Question: How do I do a custom dropdown/popup menu anchored to a button?
I need it to work like the popup menu (anchored to a view), and do something when I click an item from the menu.
How do I add items to the menu by code, keeping menu's height and make it scrollable if there are more than 5 items. I don't need to add any images, just text.

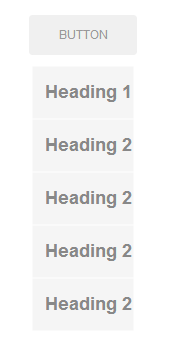
Answer: : To create a popup menu in android with Kotlin refer my answer <URL>.
To create a popup menu in android with Java:
Create a layout file 'activity_main.xml' under 'res/layout' directory which contains only one button.
Filename: 'activity_main.xml'
'''
<RelativeLayout xmlns:android="http://schemas.android.com/apk/res/android"
xmlns:tools="http://schemas.android.com/tools"
android:layout_width="match_parent"
android:layout_height="match_parent"
android:paddingBottom="@dimen/activity_vertical_margin"
android:paddingLeft="@dimen/activity_horizontal_margin"
android:paddingRight="@dimen/activity_horizontal_margin"
android:paddingTop="@dimen/activity_vertical_margin"
tools:context=".MainActivity" >
<Button
android:id="@+id/button1"
android:layout_width="wrap_content"
android:layout_height="wrap_content"
android:layout_alignParentLeft="true"
android:layout_alignParentTop="true"
android:layout_marginLeft="62dp"
android:layout_marginTop="50dp"
android:text="Show Popup" />
</RelativeLayout>
'''
Create a file 'popup_menu.xml' under 'res/menu' directory
It contains three items as shown below.
Filename: 'poupup_menu.xml'
'''
<menu xmlns:android="http://schemas.android.com/apk/res/android" >
<item
android:id="@+id/one"
android:title="One"/>
<item
android:id="@+id/two"
android:title="Two"/>
<item
android:id="@+id/three"
android:title="Three"/>
</menu>
'''
MainActivity class which displays the popup menu on button click.
Filename: 'MainActivity.java'
'''
public class MainActivity extends Activity {
private Button button1;
@Override
protected void onCreate(Bundle savedInstanceState) {
super.onCreate(savedInstanceState);
setContentView(R.layout.activity_main);
button1 = (Button) findViewById(R.id.button1);
button1.setOnClickListener(new OnClickListener() {
@Override
public void onClick(View v) {
//Creating the instance of PopupMenu
PopupMenu popup = new PopupMenu(MainActivity.this, button1);
//Inflating the Popup using xml file
popup.getMenuInflater()
.inflate(R.menu.popup_menu, popup.getMenu());
//registering popup with OnMenuItemClickListener
popup.setOnMenuItemClickListener(new PopupMenu.OnMenuItemClickListener() {
public boolean onMenuItemClick(MenuItem item) {
Toast.makeText(
MainActivity.this,
"You Clicked : " + item.getTitle(),
Toast.LENGTH_SHORT
).show();
return true;
}
});
popup.show(); //showing popup menu
}
}); //closing the setOnClickListener method
}
}
'''
To add programmatically:
'''
PopupMenu menu = new PopupMenu(this, view);
menu.getMenu().add("One");
menu.getMenu().add("Two");
menu.getMenu().add("Three");
menu.show();
'''
Follow <URL> link for creating menu programmatically.